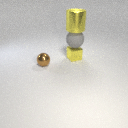
small yellow metal cube below large yellow metal cylinder